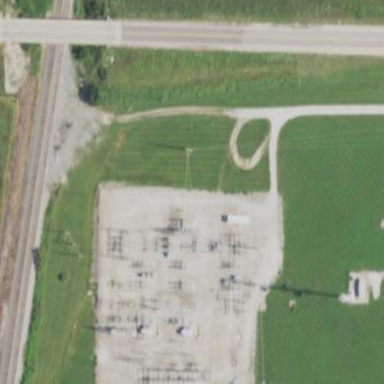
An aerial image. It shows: Fenced power substation at the transmission level.